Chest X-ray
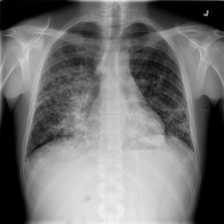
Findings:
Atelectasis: negative
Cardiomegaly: negative
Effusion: negative
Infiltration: negative
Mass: negative
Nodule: positive
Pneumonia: negative
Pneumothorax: negative
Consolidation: negative
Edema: negative
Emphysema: negative
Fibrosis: negative
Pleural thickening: negative
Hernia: negative